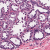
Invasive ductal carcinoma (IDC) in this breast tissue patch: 0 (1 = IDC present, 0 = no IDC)